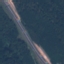
Land use / land cover class: Highway